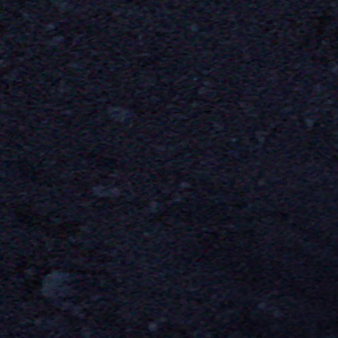
Label: other